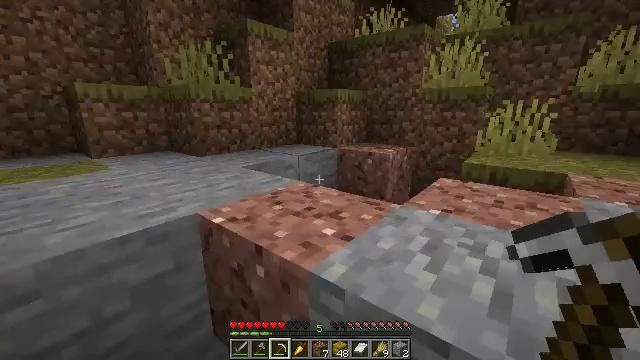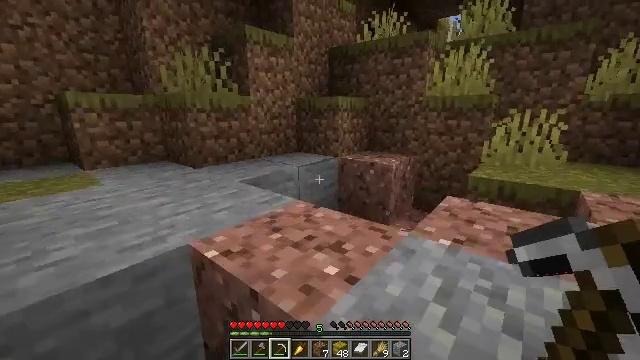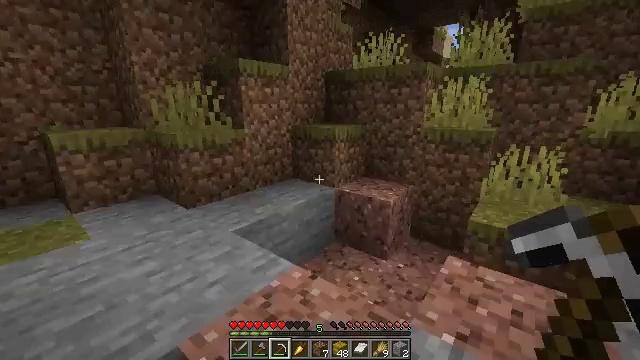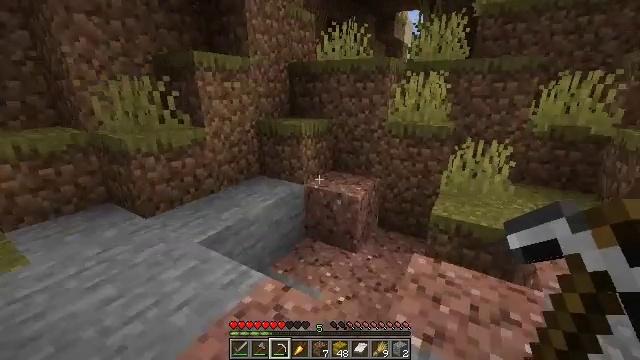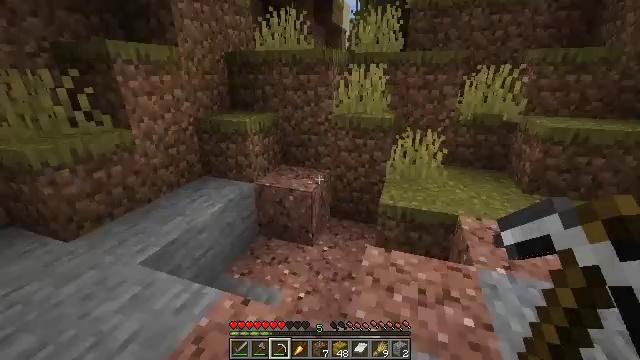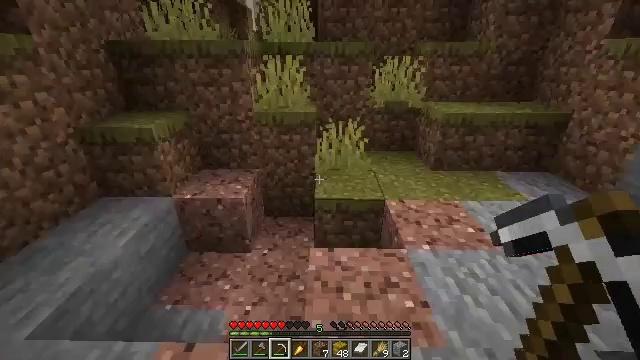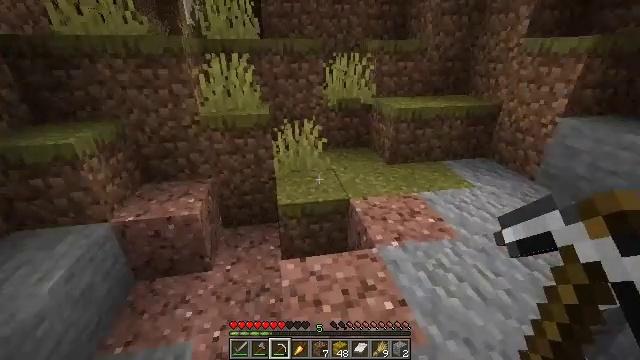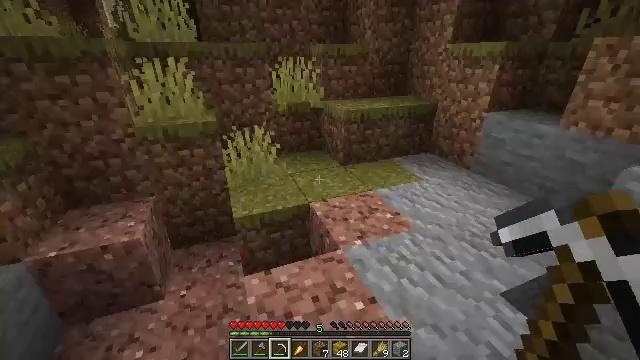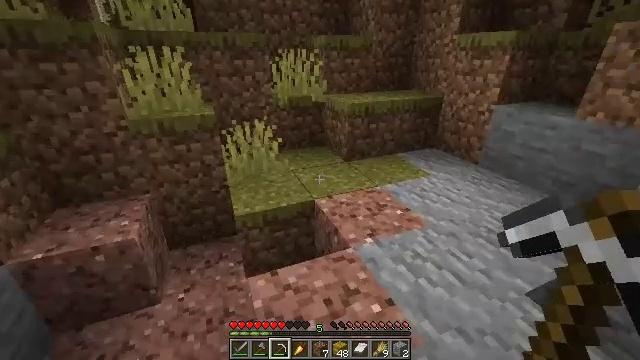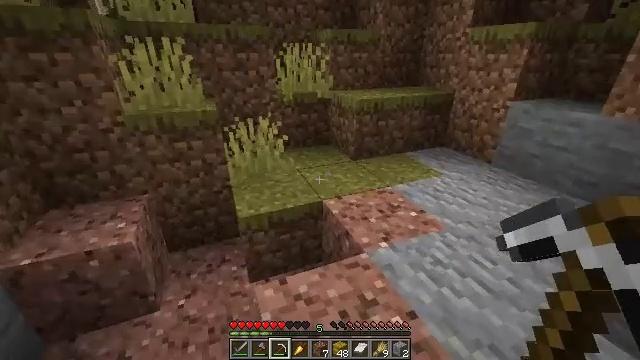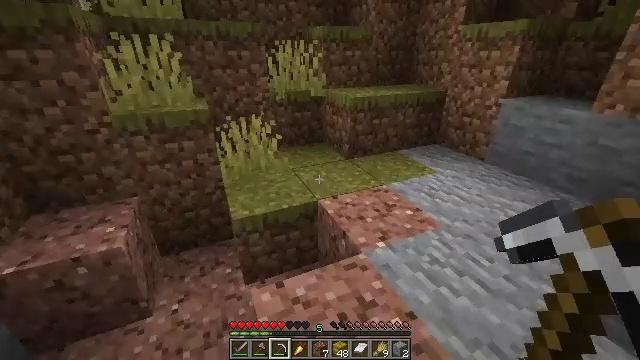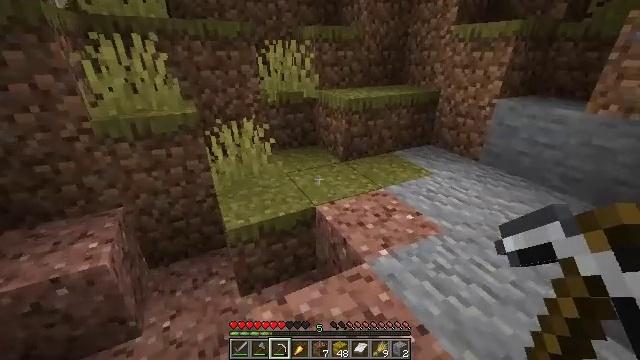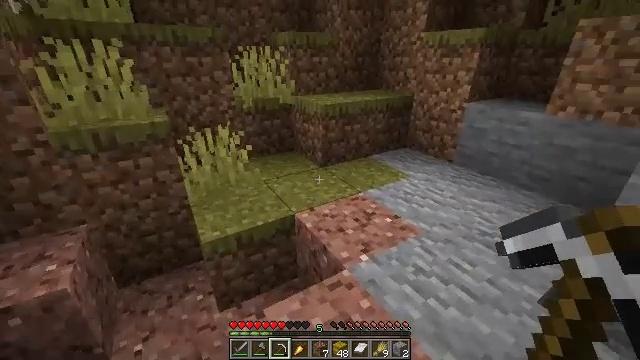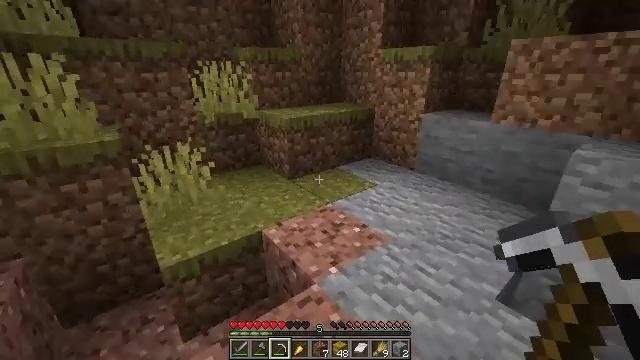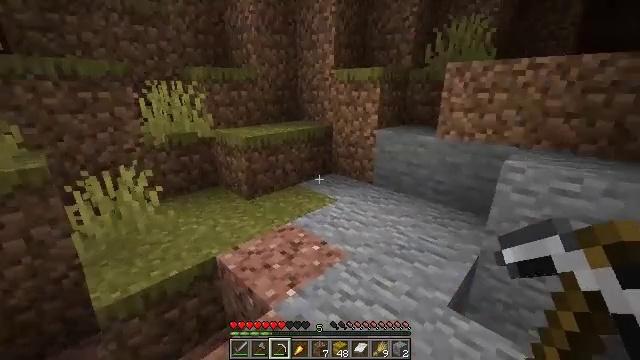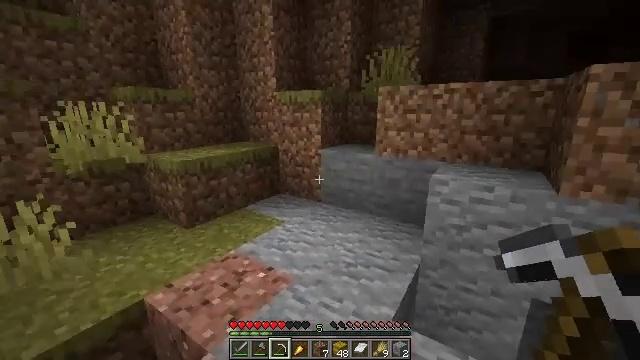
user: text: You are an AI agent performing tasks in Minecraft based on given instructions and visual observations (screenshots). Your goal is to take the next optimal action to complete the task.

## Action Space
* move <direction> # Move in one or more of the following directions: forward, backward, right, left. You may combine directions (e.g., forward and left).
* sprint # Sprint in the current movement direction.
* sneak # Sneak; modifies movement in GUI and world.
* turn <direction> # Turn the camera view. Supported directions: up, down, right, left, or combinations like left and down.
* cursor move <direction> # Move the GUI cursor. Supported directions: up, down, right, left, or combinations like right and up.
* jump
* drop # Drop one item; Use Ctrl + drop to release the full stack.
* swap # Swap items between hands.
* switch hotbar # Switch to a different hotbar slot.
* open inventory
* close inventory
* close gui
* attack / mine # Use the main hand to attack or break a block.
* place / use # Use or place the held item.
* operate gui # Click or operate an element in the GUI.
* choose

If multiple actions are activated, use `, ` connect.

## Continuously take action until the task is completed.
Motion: motion action
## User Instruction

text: Break the sugar cane.
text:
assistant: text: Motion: move forward, jump
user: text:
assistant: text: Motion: move forward, jump
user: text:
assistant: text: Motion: move forward, turn right and down, jump
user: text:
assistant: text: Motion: move forward, turn right and down, jump
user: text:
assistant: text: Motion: move forward, turn right and down, jump
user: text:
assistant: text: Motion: move forward, turn right
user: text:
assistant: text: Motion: move forward, turn right and up
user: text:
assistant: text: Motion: move forward
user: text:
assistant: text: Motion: move forward
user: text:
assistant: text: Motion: turn right
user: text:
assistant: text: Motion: turn right
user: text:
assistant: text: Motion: move right, turn right and up
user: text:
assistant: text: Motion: move right, turn right and up
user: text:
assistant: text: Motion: move right, turn right and up
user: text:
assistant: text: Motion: move forward and move right, turn right and up
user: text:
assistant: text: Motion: move forward and move right
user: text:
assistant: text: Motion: move forward
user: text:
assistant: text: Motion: move forward
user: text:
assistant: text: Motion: move forward, turn left
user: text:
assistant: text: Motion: move forward, sprint, turn left
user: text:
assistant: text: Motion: move forward, sprint
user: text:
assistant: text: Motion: move forward, sprint
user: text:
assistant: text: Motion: move forward, sprint, turn right
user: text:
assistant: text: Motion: move forward
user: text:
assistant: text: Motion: move forward, turn left and up
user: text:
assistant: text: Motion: move forward, turn left
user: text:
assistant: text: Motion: move forward, turn left
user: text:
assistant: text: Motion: move forward, turn left, jump
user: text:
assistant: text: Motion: move forward, jump
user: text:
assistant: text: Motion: move forward, jump